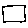
Label: square